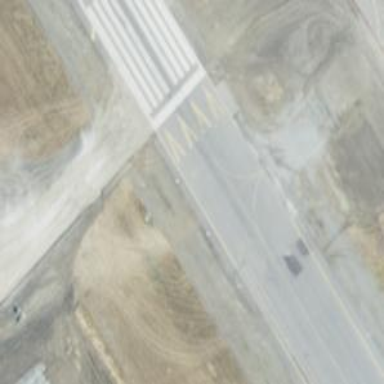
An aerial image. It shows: Asphalt taxiway at the airport.